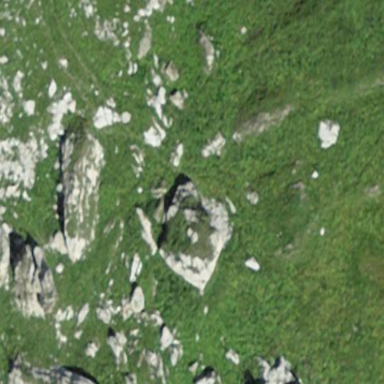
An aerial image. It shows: Natural rock formation.